The image is a wavelet scalogram (time versus scale/frequency) of a rolling-element bearing's vibration signal. Based on the visible evidence, which condition applies: normal, inner_race, outer_race, ball?
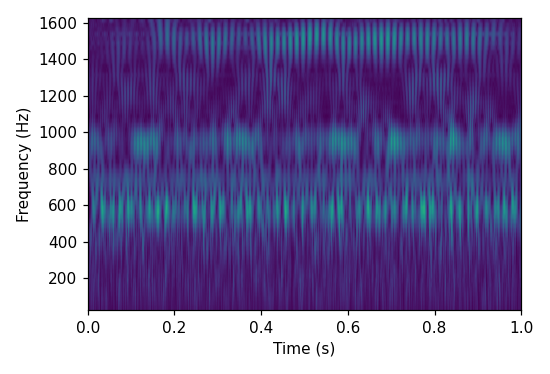
Answer: normal